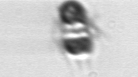
Label: Mesodinium